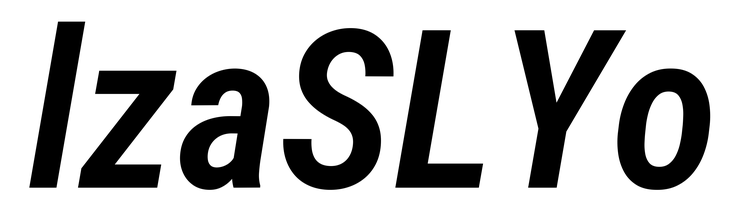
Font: Roboto-Italic_Condensed_SemiBold_Italic